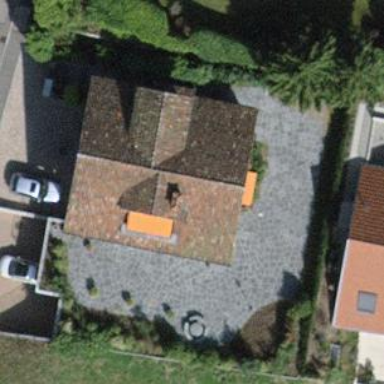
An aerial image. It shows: Detached building.